八年级 · 度量几何学
如图, 四边形 $A B C D$ 和四边形 $A E F C$ 都是矩形, 点 $B$ 在 $E F$ 边上, 若矩形 $A B C D$ 和矩形 $A E F C$ 的面积分别为 $S_{1}, S_{2}$, 则 $S_{1}$ 和 $S_{2}$ 的大小关系是 $(\quad)$

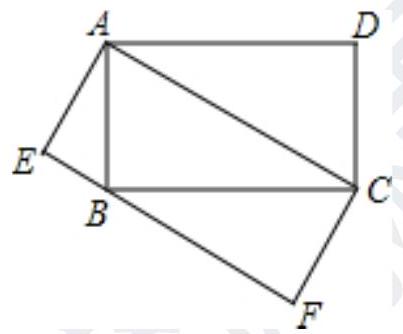
A. $S_{1}>S_{2}$
B. $S_{1}=S_{2}$
C. $S_{1}<S_{2}$
D. $5 S_{1}=4 S_{2}$
答案: B
解析: $\because S_{\text {矩形 } A B C D}=2 S_{\triangle A B C}, S_{\text {短形AEFC }}=2 S_{\triangle A B C}$,

$\therefore S_{\text {矩形 } A B C D}=S_{\text {矩形 } A E F C}$,

即 $S_{1}=S_{2}$.

故选 $B$.